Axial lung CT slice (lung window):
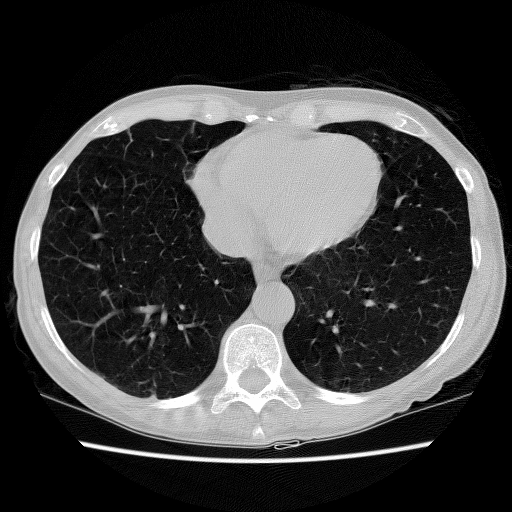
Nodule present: no